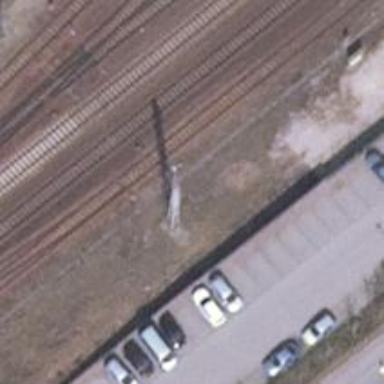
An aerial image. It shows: Railway signal.